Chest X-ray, PA view. Patient: 55 years old, sex M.
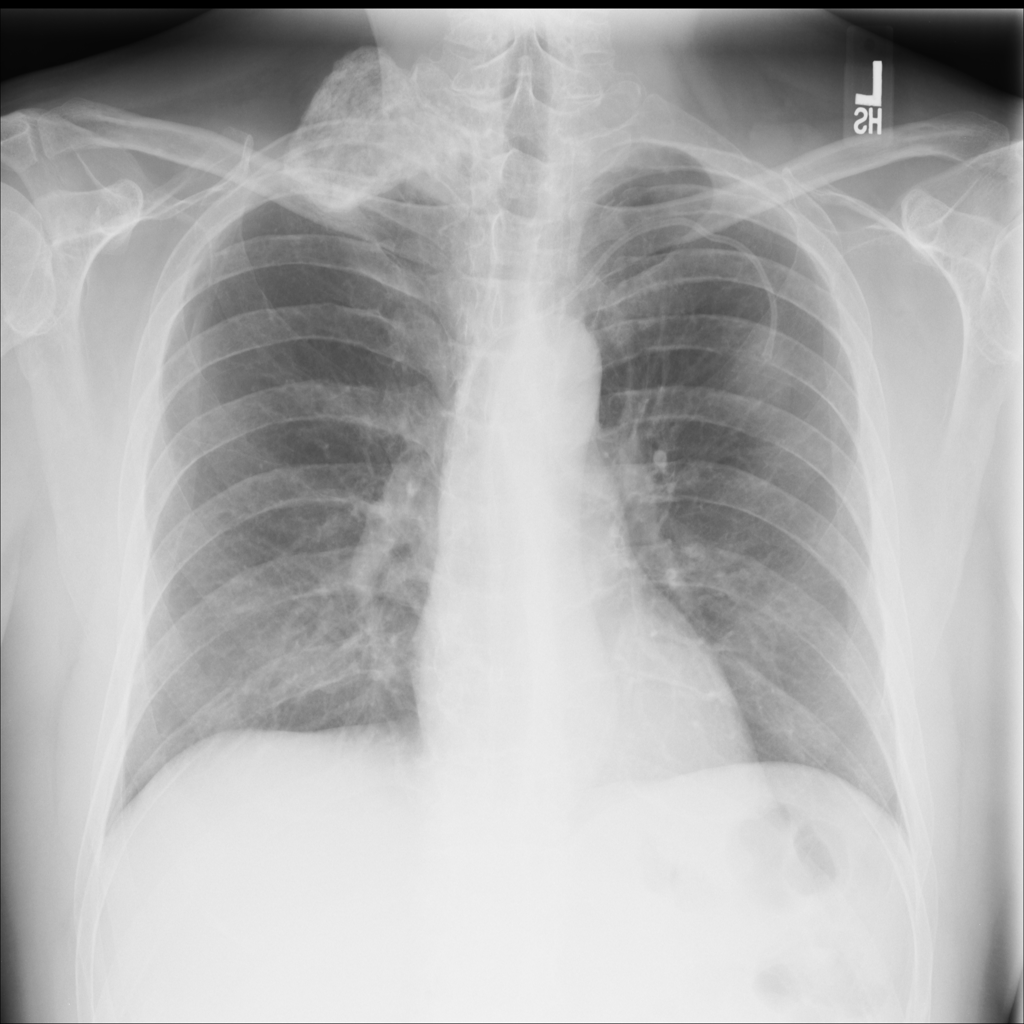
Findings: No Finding